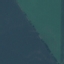
Land use / land cover class: AnnualCrop